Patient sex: M
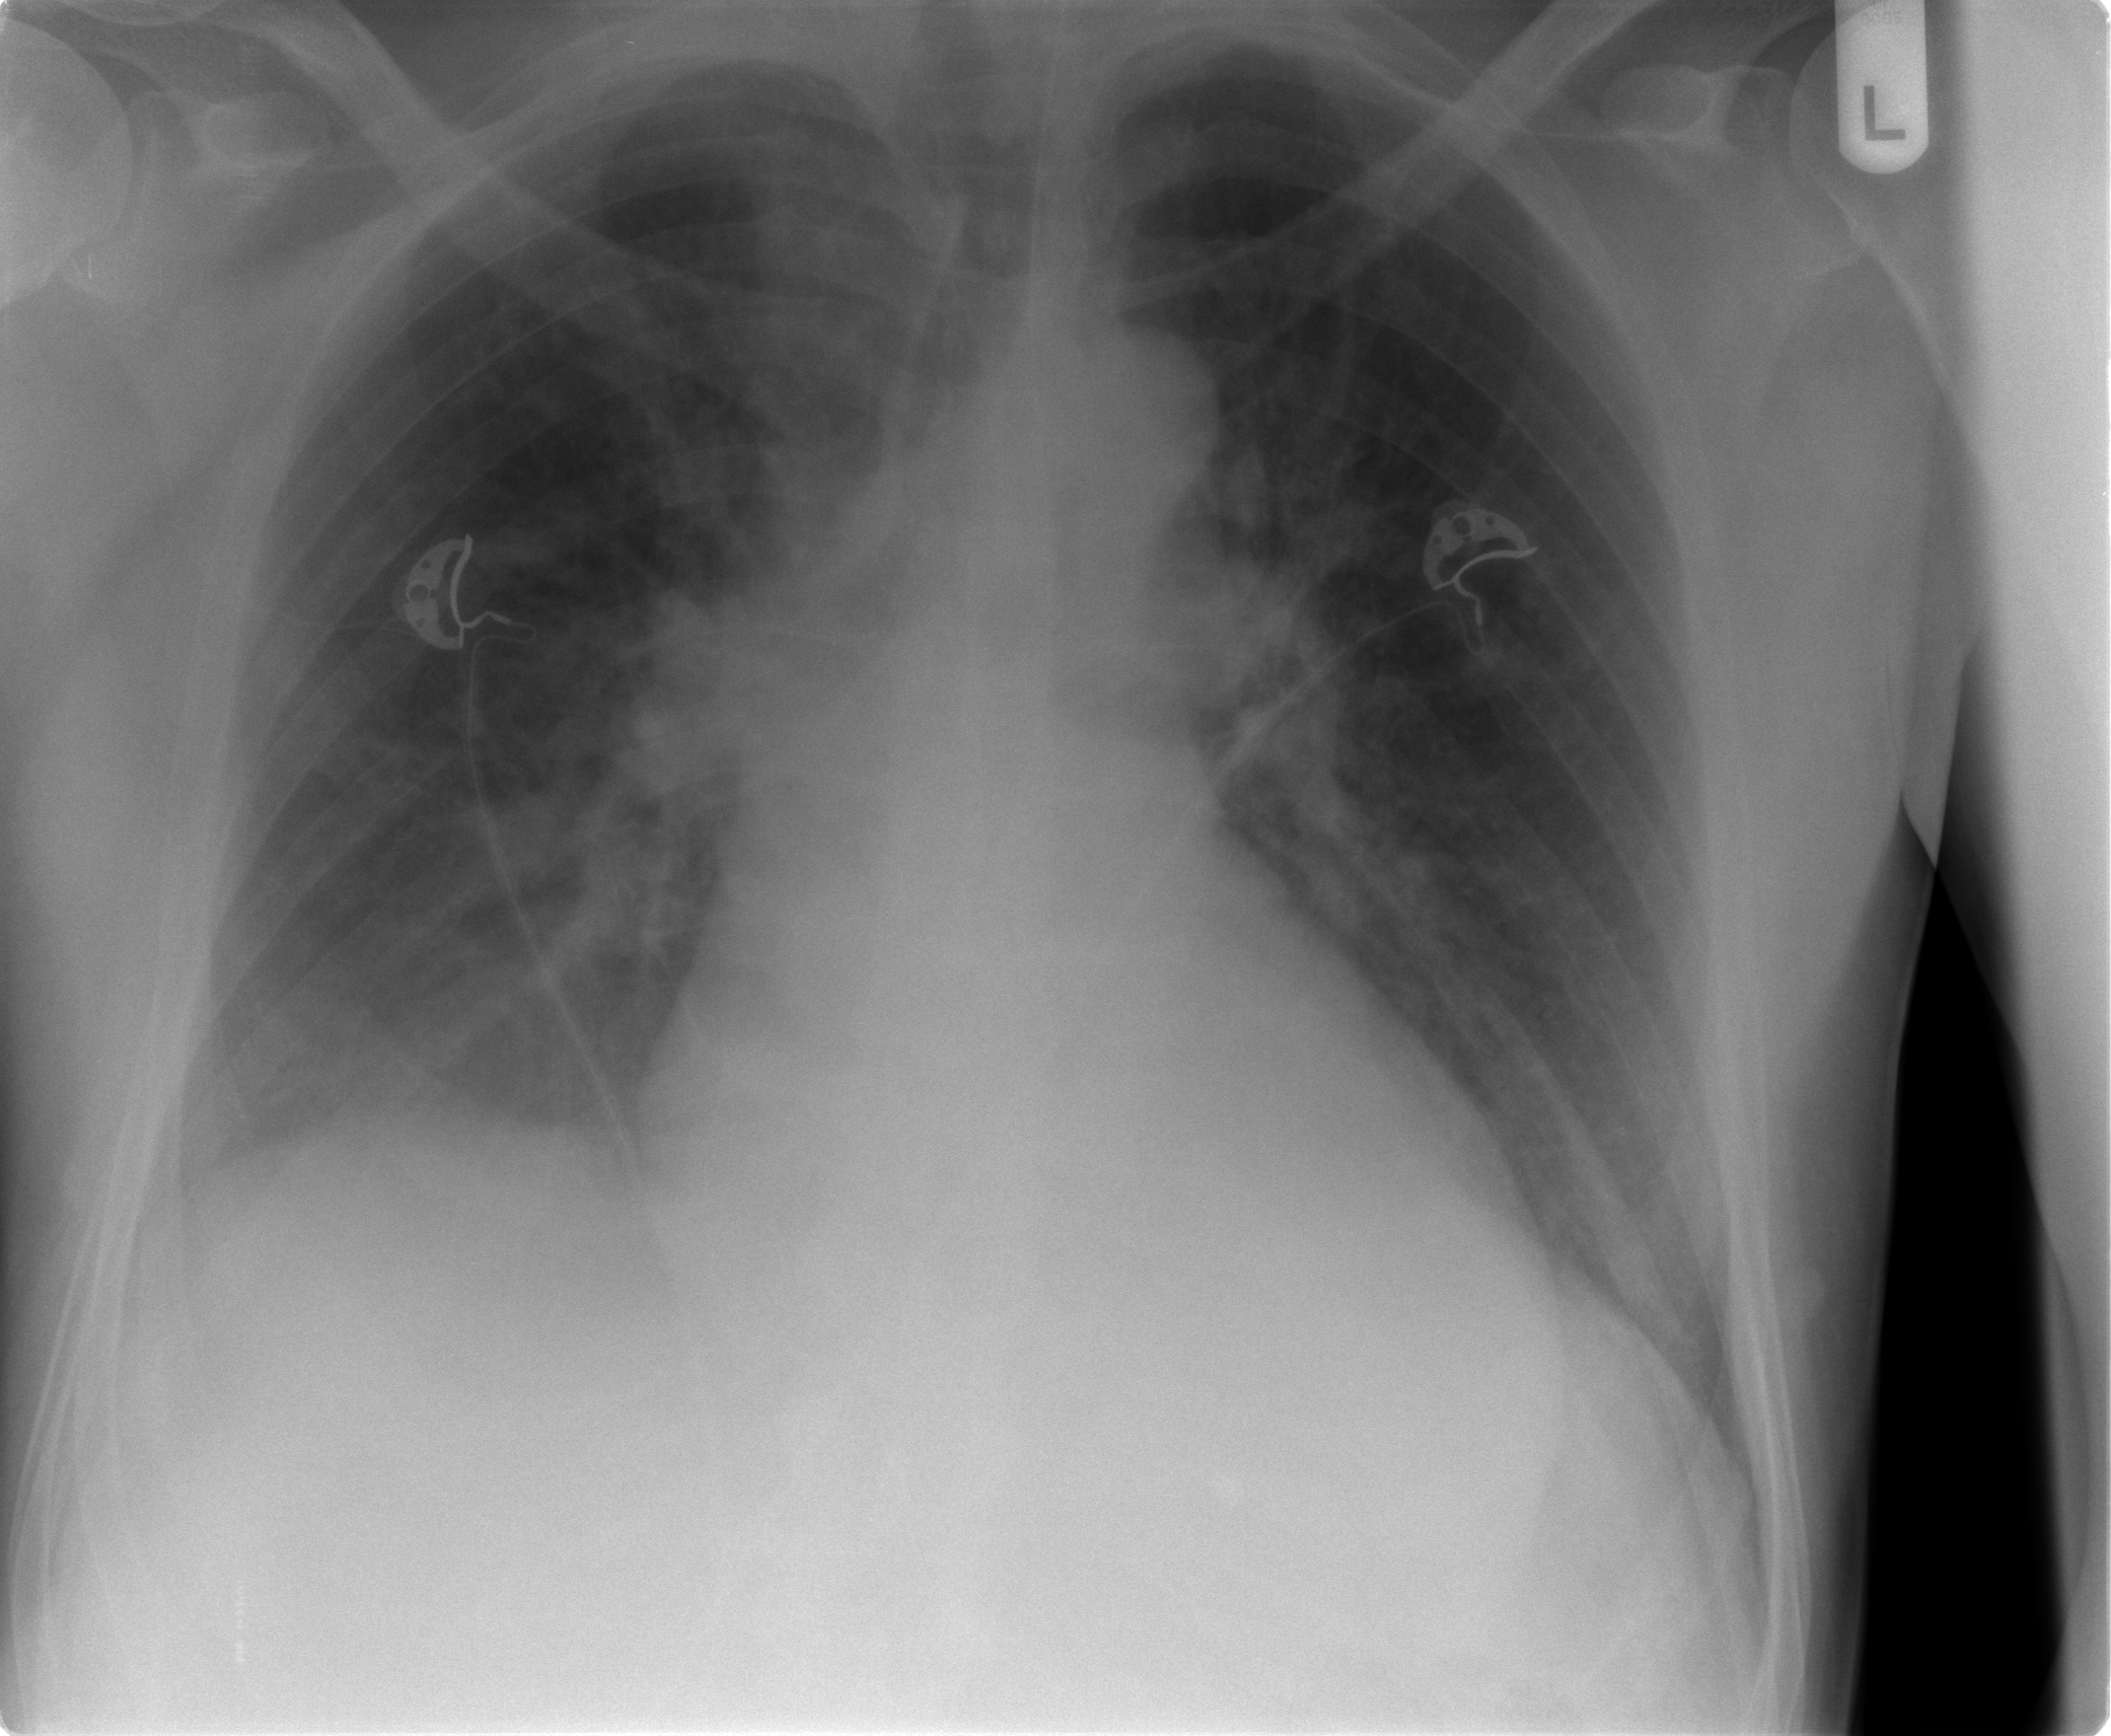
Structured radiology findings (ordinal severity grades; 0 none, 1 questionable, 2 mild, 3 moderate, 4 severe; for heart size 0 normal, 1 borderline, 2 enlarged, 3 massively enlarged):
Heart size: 0
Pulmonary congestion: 2
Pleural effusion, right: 1
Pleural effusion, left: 0
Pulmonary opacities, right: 0
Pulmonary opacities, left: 2
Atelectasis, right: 2
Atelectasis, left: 2